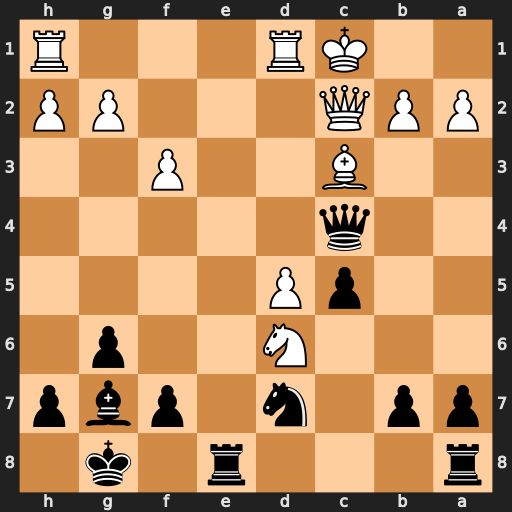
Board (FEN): r3r1k1/pp1n1pbp/3N2p1/2pP4/2q5/2B2P2/PPQ3PP/2KR3R
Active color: b
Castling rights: -
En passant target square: -
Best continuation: Qf4+ Kb1 Qxd6